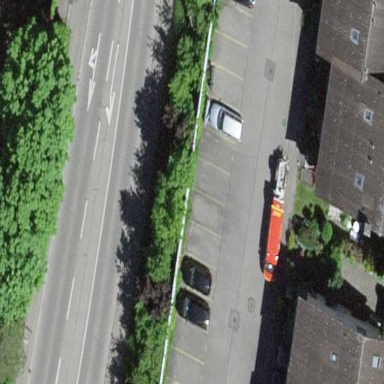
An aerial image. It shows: Street-side parking area.